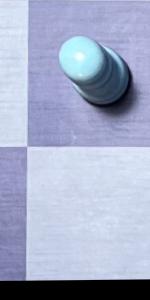
Label: Empty